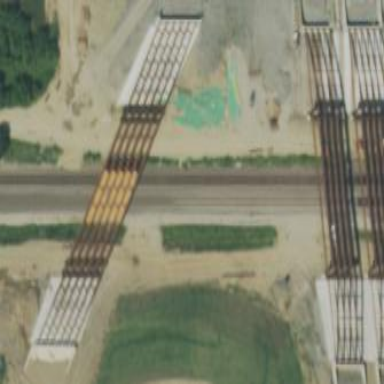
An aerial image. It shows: Man-made bridge.